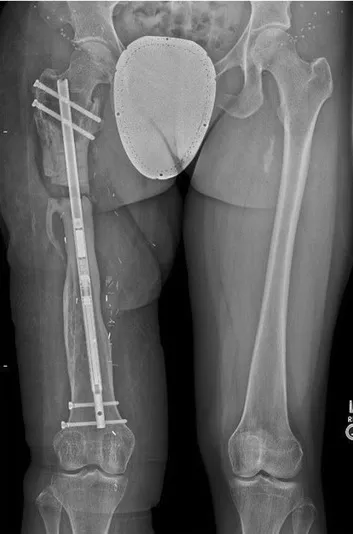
Long leg weight-bearing plain films demonstrating femur after one week of lengthening.
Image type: radiology (x_ray)